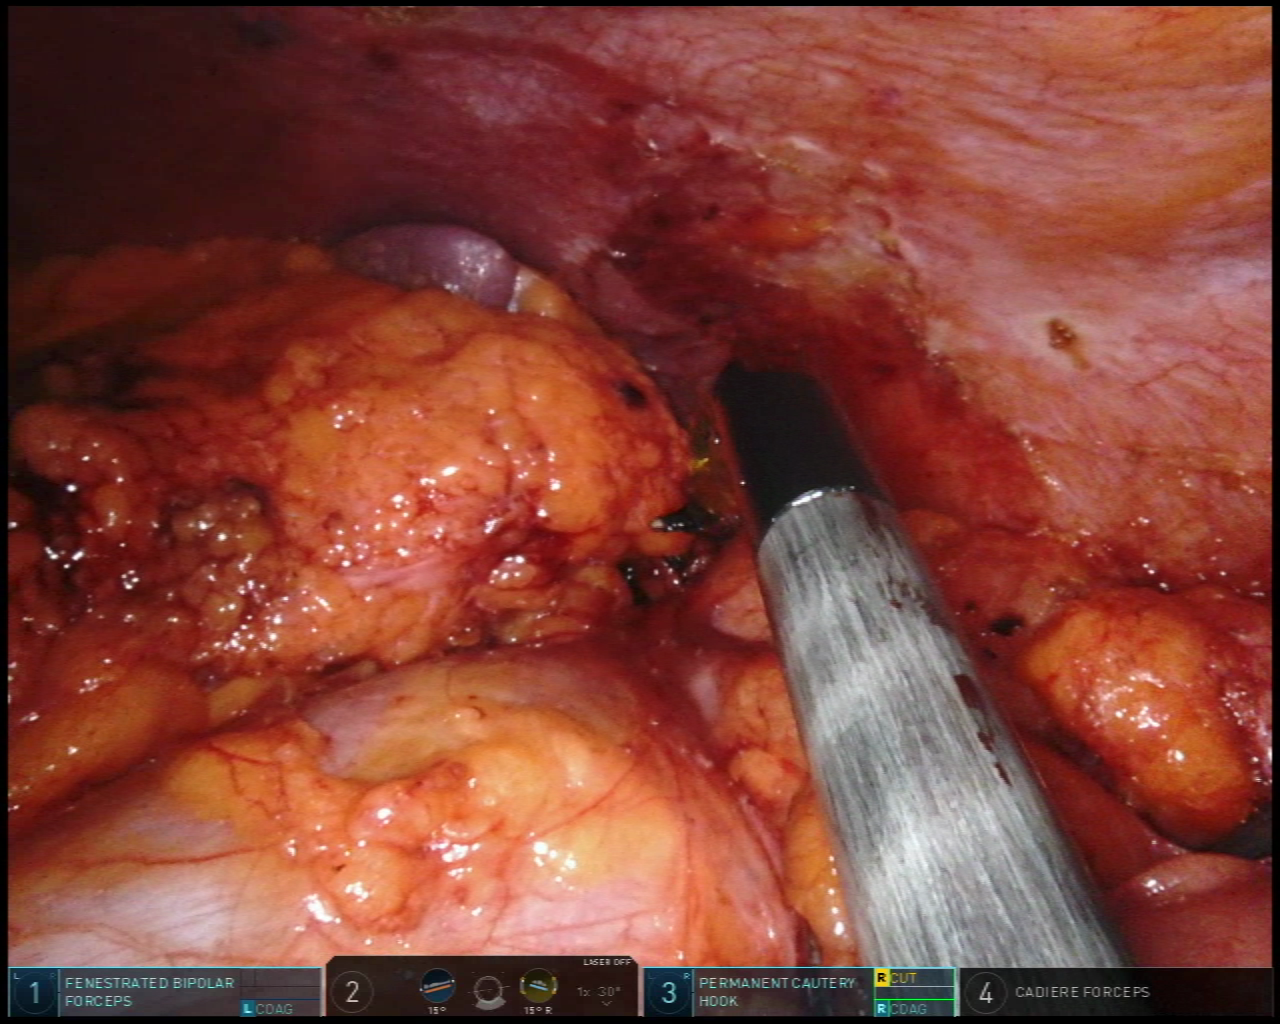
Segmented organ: spleen
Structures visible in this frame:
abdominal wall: yes
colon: yes
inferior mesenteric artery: no
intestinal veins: no
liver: no
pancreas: no
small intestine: no
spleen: yes
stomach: no
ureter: no
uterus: no
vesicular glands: no